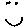
Label: smiley face